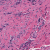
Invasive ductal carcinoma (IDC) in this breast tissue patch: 0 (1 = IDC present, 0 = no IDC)